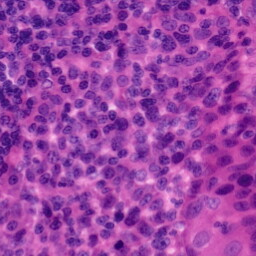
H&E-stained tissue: Tonsil